Question: For an user interface I'm programming an 'uitable'. The user chooses an option in the first column and the suboption in the second column depends on what was chosen in the first, either or or the same for

The code for the table can be found in .
When the user first defines the main option, then automatically the suboptions are reduced accordingly to only valid choices. This is realized by evalulating the 'CellEditCallback' for column 1 and resetting the 'ColumnFormat' for column 2. (function 'modifySelection' in )
If the user now realizes he made a mistake and needs to edit a suboption another time, then the 'ColumnFormat' is still set according to the previous edited main option and the valid choices are not available unless he re-chooes the main option another time. (see the blue highlighting in picture).
To resolve this, I also implemented the 'CellSelectionCallback' calling the function 'justifySelection' (in ), which is checking by selection, which option was chosen in column 1 to offer again the right suboptions for column 2. But as this callback reacts on selection, I need to select , one time to trigger the 'CellSelectionCallback' and another to actually get my choices. For large tables, this can be very annoying!
So my question is:
Or:
I was already raking all <URL> but didn't found anything which could be useful.
Maybe one could do something using the 'ButtonDownFcn', but how to get the cell indices? What about the 'BusyAction' property, how can that be used for my purpose?
Any ideas?
I'm sorry in advance to bomb you with so much code, it's already the most minimal example, but fully executable, so you can try it out.
---
'''
function fancyUitable
selector_1 = { 'A'; 'B' ; 'C' };
selector_2 = { 'first select first row!' };
h = figure('Position',[200 100 268 120],'numbertitle','off','MenuBar','none');
defaultData = repmat( {'select main option...', 'select suboption...'} ,5,1);
columnname = {'Option ',...
'Suboption '};
columnformat = { {selector_1{:}}, selector_2 };
columneditable = [true true];
t = uitable(h,'Units','normalized','Position',[0 0 1 1],...
'Data', defaultData,...
'ColumnName', columnname,...
'ColumnEditable', columneditable,...
'ColumnFormat', columnformat,...
'RowName',[],...
'CellEditCallback',@modifySelection,...
'CellSelectionCallback',@justifySelection);
set(h,'Tag','Config_figure')
set(t,'Tag','Config_table')
end
% **Appendix B**
% (part of the same function file)
function modifySelection(~,evt_edit)
if evt_edit.Indices(2) == 1
modifyPopup( evt_edit.Indices(1) );
end
end
function justifySelection(~,evt_select)
try %to surpress an unimportant error
if evt_select.Indices(2) == 2
modifyPopup( evt_select.Indices(1) );
end
end
end
'''
---
and finally the single function 'modifyPopup' which rewrites the 'Columnformat':
'''
function modifyPopup( row )
id_group_1 = {'A.1';'A.2';'A.3'};
id_group_2 = {'B.1';'B.2';'B.3'};
id_group_3 = {'C.1';'C.2';'C.3'};
id_default = {'select main option first'};
myfigure = findobj('Tag','Config_figure');
config_data = get(findobj(myfigure,'Tag','Config_table'),'Data');
selector = config_data(row,1);
selector = selector{1};
config_format = get(findobj(myfigure,'Tag','Config_table'),'ColumnFormat');
switch selector
case 'A'
config_format{2} = id_group_1';
case 'B'
config_format{2} = id_group_2';
case 'C'
config_format{2} = id_group_3';
otherwise
config_format{2} = id_default;
end
set(findobj(myfigure,'Tag','Config_table'),'ColumnFormat',config_format)
end
'''
Bounty: Why just +50? - I guess it's either not possible or the answer is easy, once one had the right initial idea. I'm not looking a for a complex workaround using java object properties etc. Thank you in advance!
---
I include the discussion from the comments here to keep the overview:
If you want to try it out, you can copy the code and follow these steps to reproduce the undesired behaviour:
1. select main option A in the first row.
2. the suboption in the first row then contains the choices A.1, A.2 and A.3.
3. select main option B in the second row, therefore the choices for the suboption in the second row are B.1, B.2 and B.3
4. BUT NOW you want to change the suboption in the first row (directly); you would expect to get the choices A.1, A.2 and A.3; but you don't. You get offered B.1, B.2 & B.3; - Because the last main option you selected was B (though in a diffrent row).
> Thats exactly what I'm looking for! But how could I do that? 'ColumnFormat' The only
possibility I see until now is the 'CellSelectionCallback', but it is
executed after the cell already popped up with the invalid choices.
I'd need a kind of 'ClickedCallback', like there is for 'pushbuttons'
That's not possible, you can't set a suboption for a certain row as you need to modify 'ColumnFormat', which affects the whole table and not just one row.
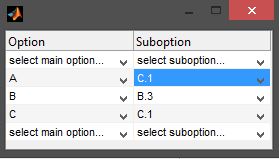
Answer: Though I highly appreciate the effort and the solution of Rody Oldenhuis and he definetely deserved the award, his solution would have required a lot of changes in my code, so I kept trying to find a simpler solution. Here it is, finally 99% bug-free.
(all code parts within on function script)
'''
function fancyUitable
close all
%basic properties
line_height = 21.32;
table_height = 6*line_height;
lh = line_height/table_height;
cw = 200; %columnwidth
h = figure('Position',[200 100 2*cw+2 table_height],...
'numbertitle','off','MenuBar','none');
%header
uitable(h,'Units','normalized','Position',[0 1-lh 1 lh],...
'ColumnWidth', {cw cw},...
'ColumnName', {'Option','Suboption'},...
'RowName',[]);
%button (currently no icon) to store table
tbar = uitoolbar(h);
uipushtool(tbar,'ClickedCallback',@store);
% addrow(figurehandle,number of row, percentage lineheight)
% every function call creates a new row, later dynamically
addRow(h,1,lh);
addRow(h,2,lh);
addRow(h,3,lh);
addRow(h,4,lh);
addRow(h,5,lh);
end
'''
---
'''
function edit(src,evt)
if evt.Indices(2) == 1
modifyPopup( src,evt.Indices(1) );
end
% disables cell selection highlighting, when one jumps to next table,
% a bit laggy though
fh = get(src,'parent');
copyobj(src,fh);
delete(src);
end
function modifyPopup( src,row )
id_group_1 = {'A.1';'A.2';'A.3'};
id_group_2 = {'B.1';'B.2';'B.3'};
id_group_3 = {'C.1';'C.2';'C.3'};
id_default = {'select output file first'};
config_data = get(src,'Data');
selector = config_data(row,1);
selector = selector{1};
config_format = get(src,'ColumnFormat');
switch selector
case 'A'
config_format{2} = id_group_1';
case 'B'
config_format{2} = id_group_2';
case 'C'
config_format{2} = id_group_3';
otherwise
config_format{2} = id_default;
end
config_data = { selector , 'select suboption...' }; %reset column 2
set(src,'Data',config_data);
set(src,'ColumnFormat',config_format);
end
'''
---
'''
function addRow(fh,k,lhp)
selector_1 = { 'A'; 'B' ; 'C' };
selector_2 = { 'first select first row!' };
defaultData = {'select main option...', 'select suboption...'};
columnformat = { {selector_1{:}}, selector_2};
columneditable = [true true];
th = uitable(fh,'Units','normalized','Position',[0 1-(k+1)*lhp 1 lhp],...
'Data', defaultData,...
'ColumnName', [],...
'ColumnWidth', {200 200},...
'ColumnEditable', columneditable,...
'ColumnFormat', columnformat,...
'RowName',[],...
'Tag','value',...
'UserData',k,...
'SelectionHighlight','off',...
'CellEditCallback',@edit);
end
'''
---
'''
function store(~,~)
ui = findobj(0,'Type','uitable','Tag','value');
L = numel(ui);
output = cell(L,2);
order = zeros(L,1);
for ii=1:L;
output(ii,:) = get(ui(ii),'Data');
order(ii) = get(ui(ii),'UserData');
end
[~,idx] = sort(order); %as order of handles unequals displayed order
assignin('base','output',output(idx,:));
end
'''